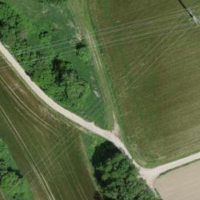
EUNIS habitat code: 52
Species observed at this site:
Prunus spinosa